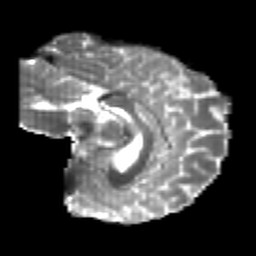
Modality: T2w
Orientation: sagittal
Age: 22
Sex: female
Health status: healthy
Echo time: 0.074 s